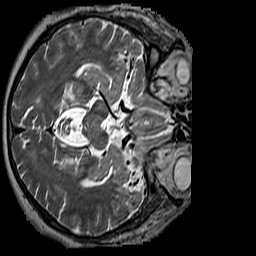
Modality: T2w
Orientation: axial
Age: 74
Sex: male
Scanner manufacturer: siemens
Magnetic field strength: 3 T
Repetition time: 3.2 s
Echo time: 0.212 s